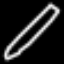
Label: pencil